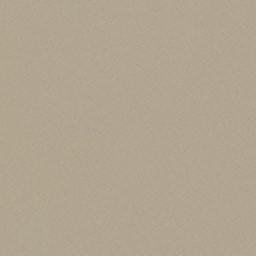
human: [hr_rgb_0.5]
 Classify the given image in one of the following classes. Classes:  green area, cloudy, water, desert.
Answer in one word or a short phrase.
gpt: desert